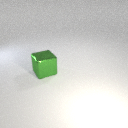
large green metal cube